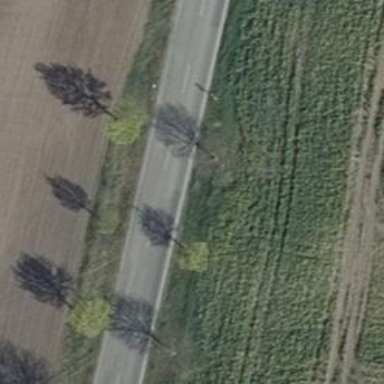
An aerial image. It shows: Row of deciduous broadleaved trees.